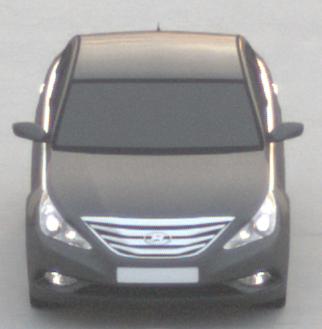
Make: Hyundai
Model: Sonata
Detailed model: Gen. 6 YF
Model produced from: 2009
Model produced until: 2016
Doors: 4
Color: gray
Road condition: dry road
Daytime: sunrise or sunset
Contrast: low contrast